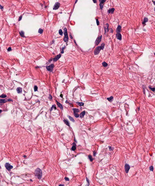
Tumor epithelial tissue: no
Tumor-associated stroma tissue: yes
Normal tissue: no